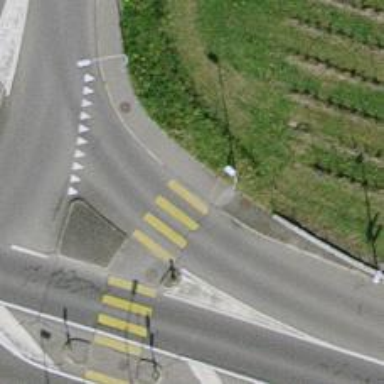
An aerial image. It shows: Kerb barrier.